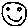
Label: smiley face